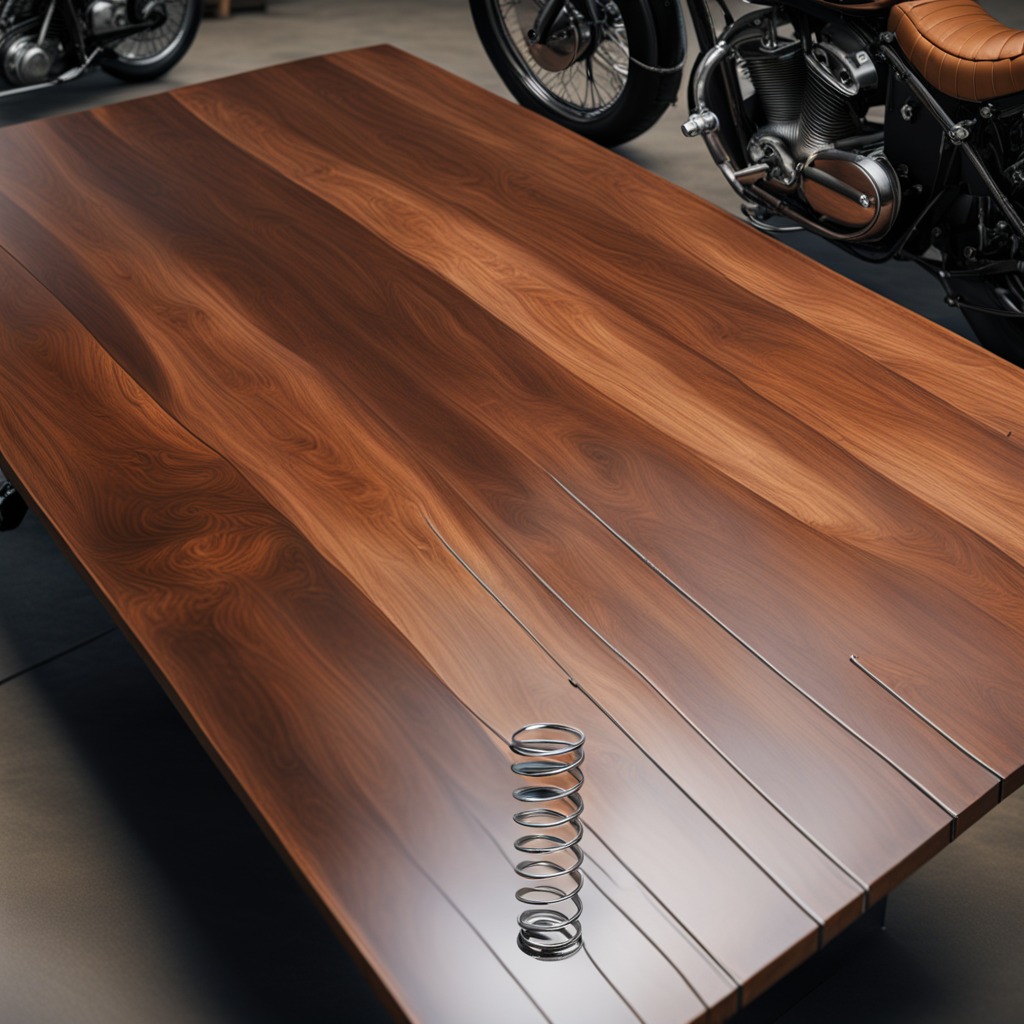
A coiled metal spring is lying on the oil-spilled wooden table in a vintage motorcycle garage.